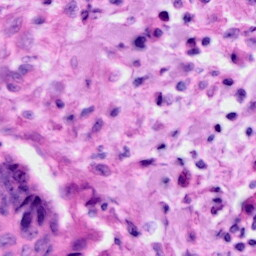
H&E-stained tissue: Cervix